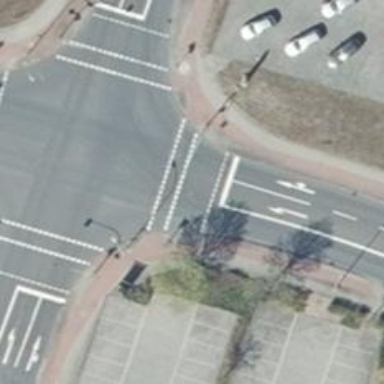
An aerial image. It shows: Road with traffic signals at the crossing.